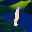
Label: 1